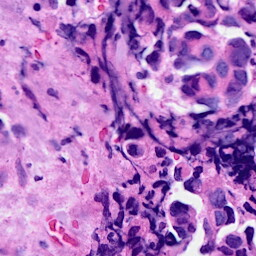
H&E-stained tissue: Breast